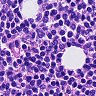
Metastatic tissue present: no